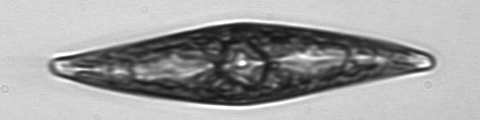
Label: Pleurosigma